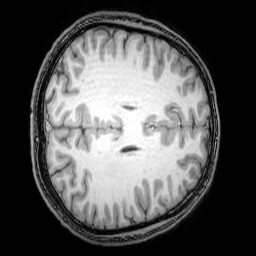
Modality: T1w
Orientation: axial
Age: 25
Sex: male
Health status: healthy
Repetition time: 0.081 s
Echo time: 0.037 s